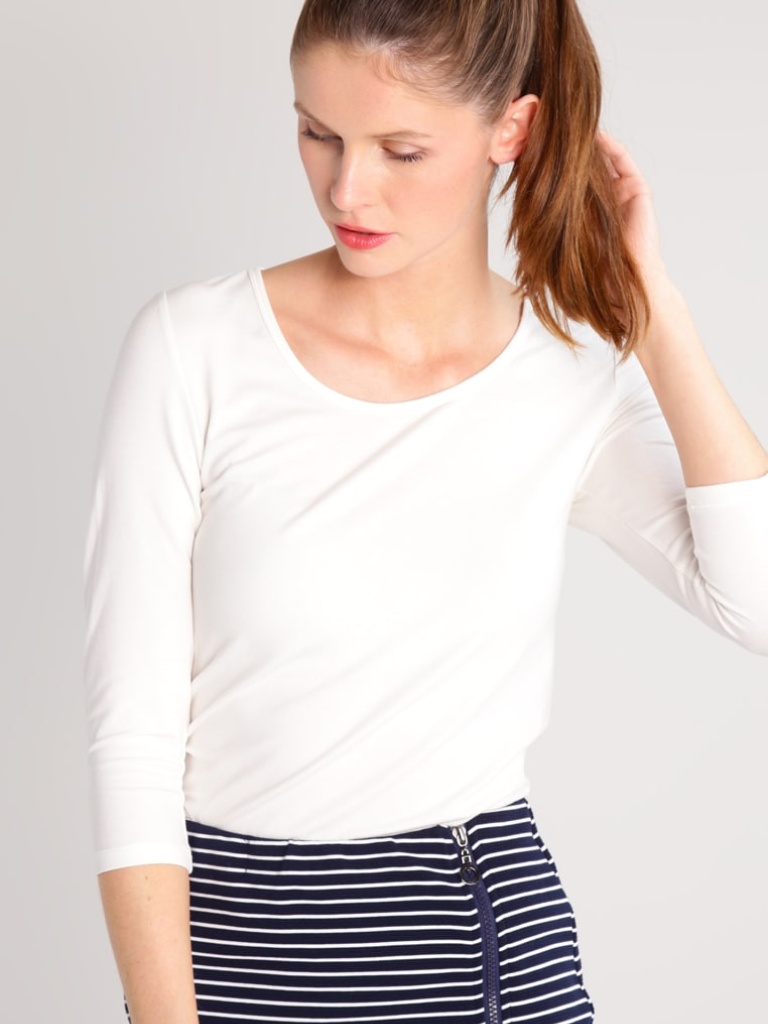
cotton tight a long-sleeved with the sleeves down hip length Fully Tucked in scoop t-shirt